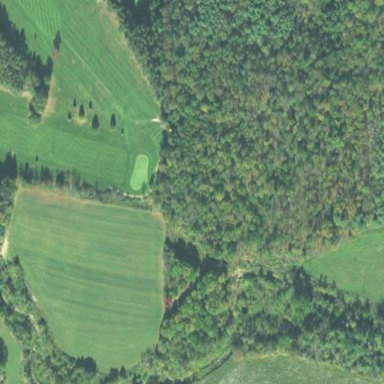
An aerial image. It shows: Mixed woodland with variety of leaf types and cycles.